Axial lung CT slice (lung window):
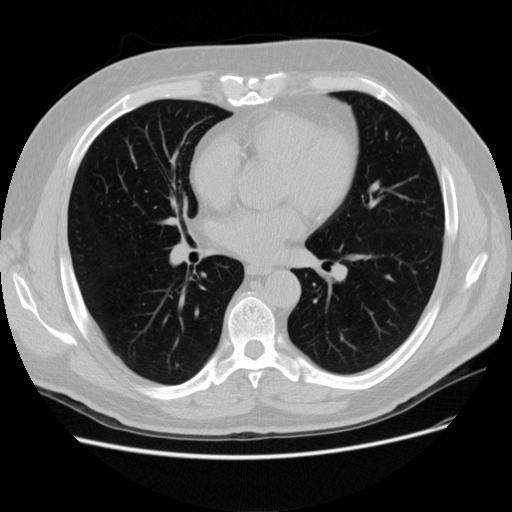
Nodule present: no